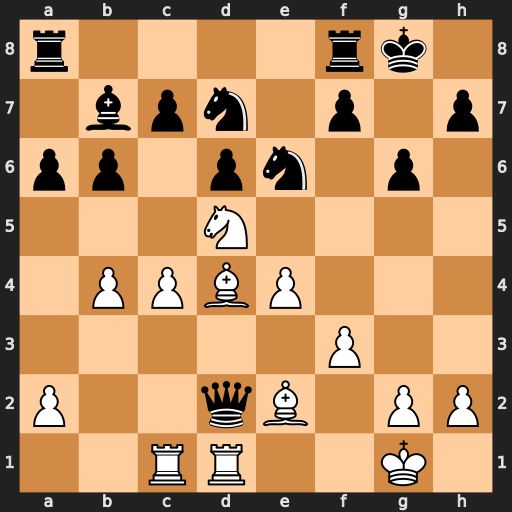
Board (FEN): r4rk1/1bpn1p1p/pp1pn1p1/3N4/1PPBP3/5P2/P2qB1PP/2RR2K1
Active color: w
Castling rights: -
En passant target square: -
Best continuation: Ne7#